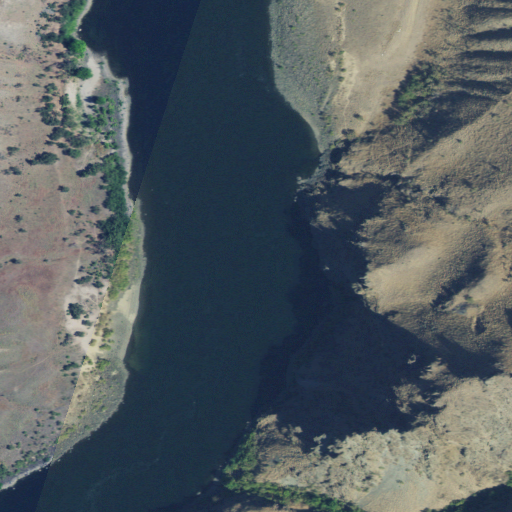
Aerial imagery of valley in Oregon named Dry Gulch containing shrub, open water, grassland, and evergreen forest